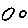
Label: circle